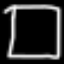
Label: square